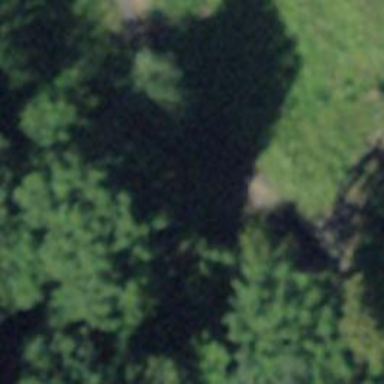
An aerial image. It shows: Path leading to bridge.